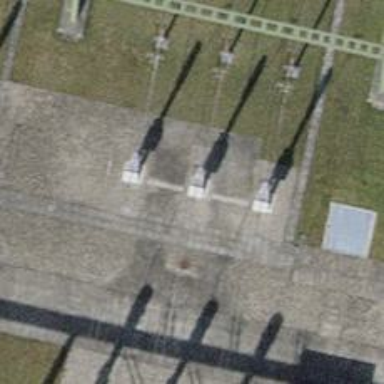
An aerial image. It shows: Insulator used in power systems.